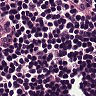
Metastatic tissue present: no